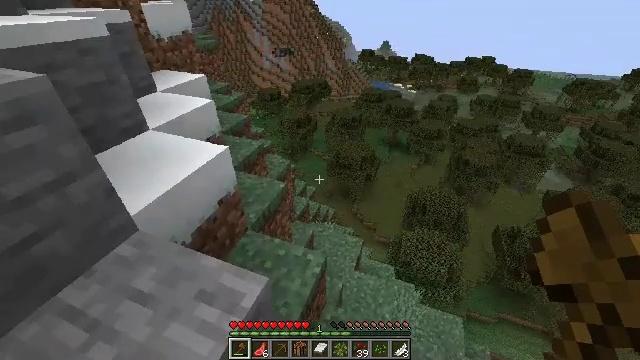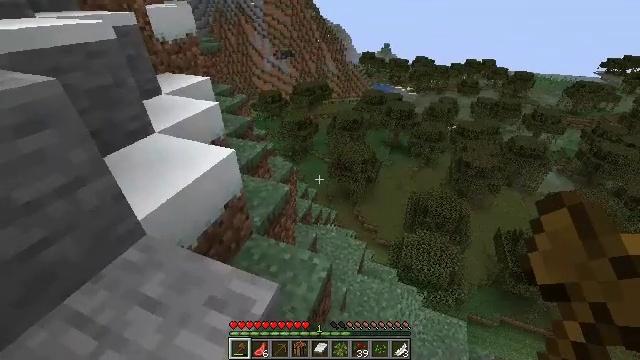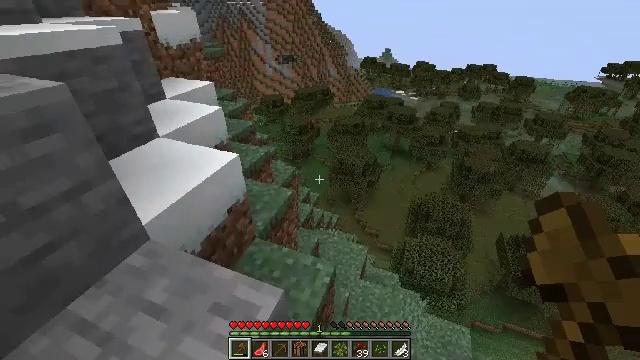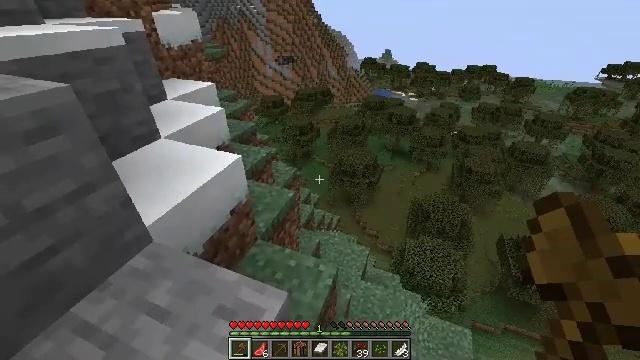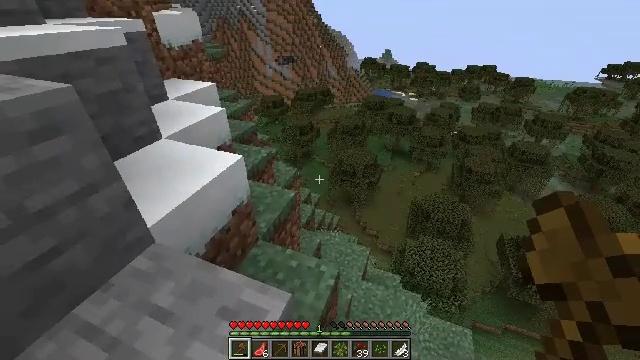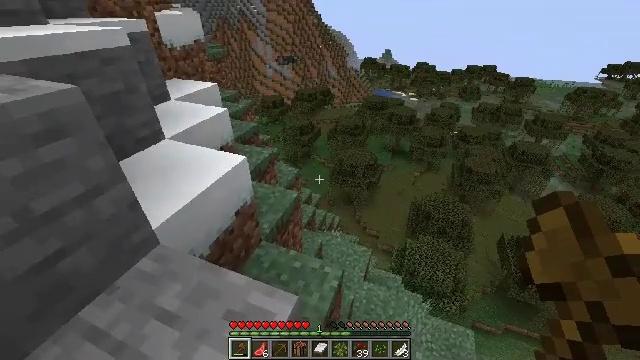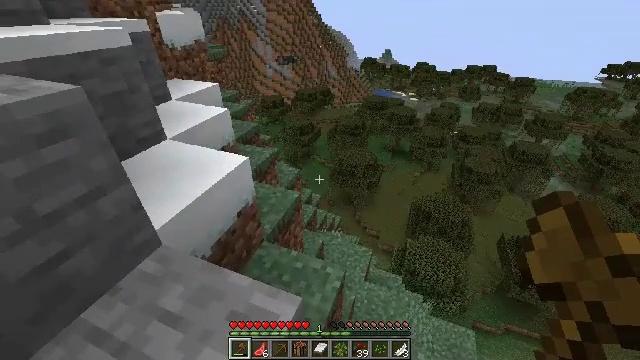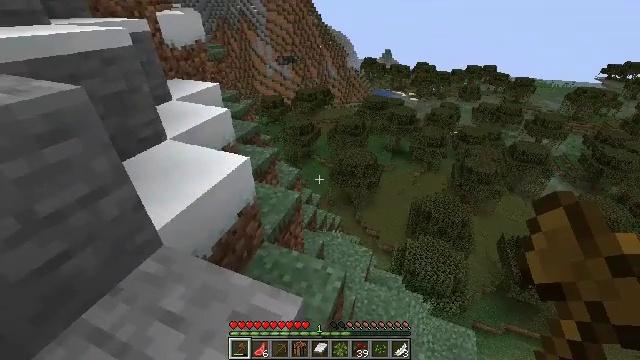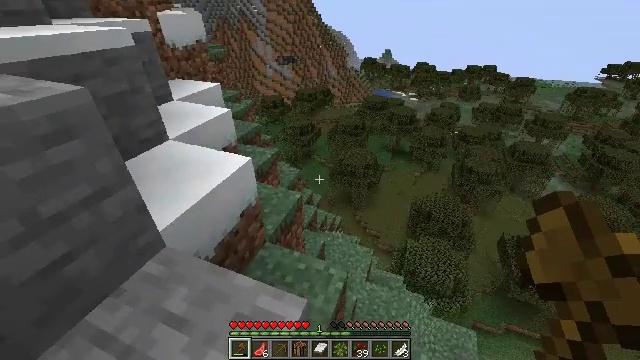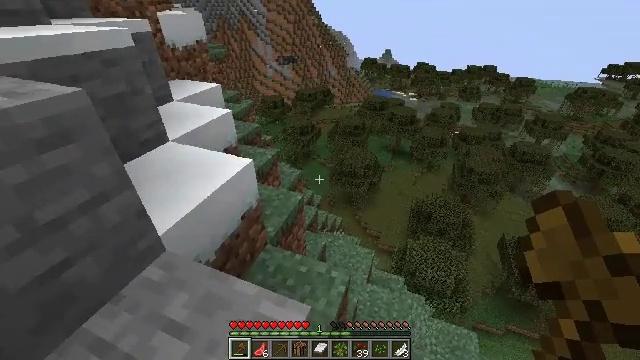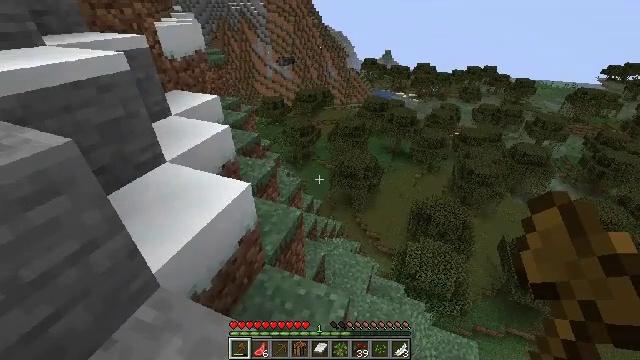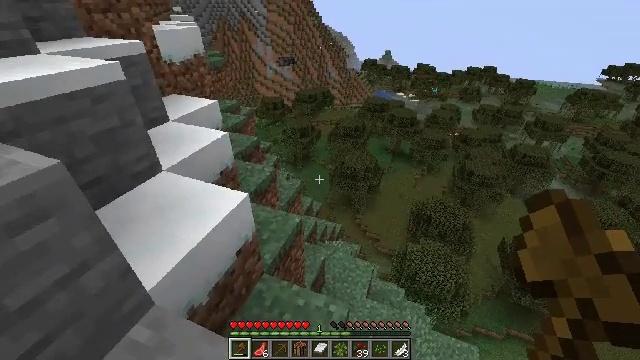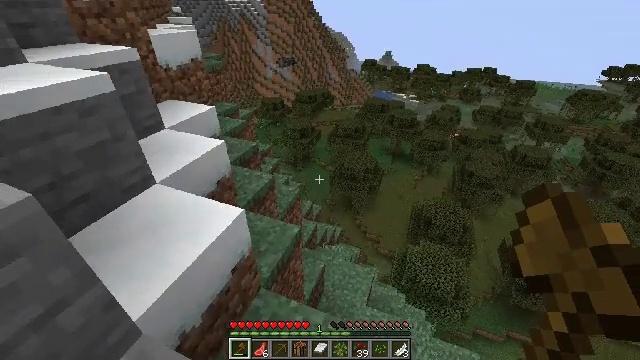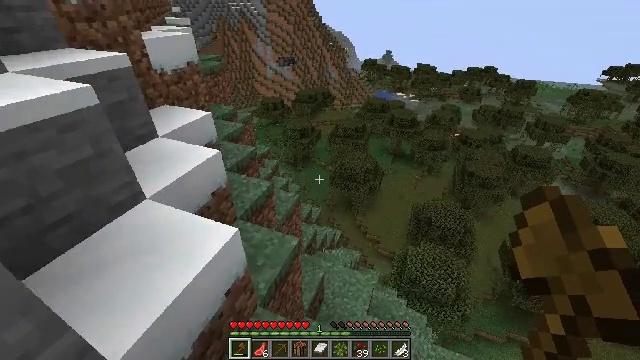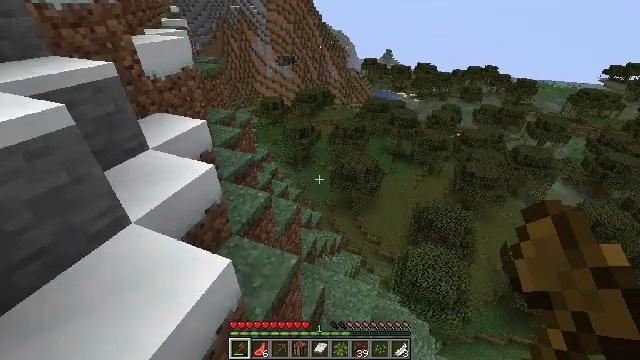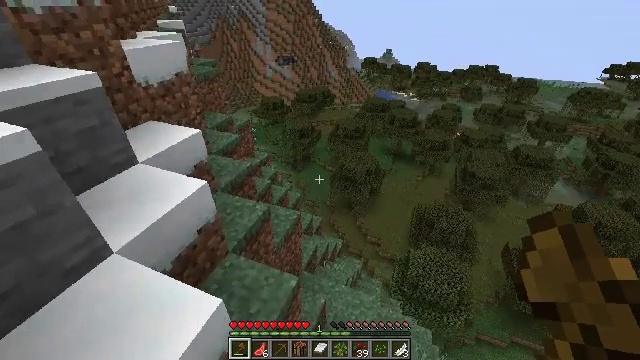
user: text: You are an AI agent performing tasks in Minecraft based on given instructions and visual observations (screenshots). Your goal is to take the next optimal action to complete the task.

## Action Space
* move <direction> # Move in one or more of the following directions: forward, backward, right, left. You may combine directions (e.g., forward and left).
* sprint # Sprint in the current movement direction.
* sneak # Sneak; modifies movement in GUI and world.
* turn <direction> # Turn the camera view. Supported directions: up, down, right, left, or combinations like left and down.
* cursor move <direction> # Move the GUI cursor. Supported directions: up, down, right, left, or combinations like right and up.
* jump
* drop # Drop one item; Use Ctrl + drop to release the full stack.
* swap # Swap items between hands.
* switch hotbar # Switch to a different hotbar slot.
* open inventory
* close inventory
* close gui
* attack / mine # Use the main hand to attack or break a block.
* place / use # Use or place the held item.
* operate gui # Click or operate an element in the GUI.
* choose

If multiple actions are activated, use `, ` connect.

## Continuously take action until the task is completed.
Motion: motion action
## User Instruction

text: Gather red sand by digging.
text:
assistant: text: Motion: move forward, sneak
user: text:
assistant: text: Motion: move forward, sneak
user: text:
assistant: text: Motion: move forward, sneak
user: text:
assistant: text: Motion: move forward, sneak
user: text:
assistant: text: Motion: move forward, sneak
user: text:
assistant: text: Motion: move forward, sneak
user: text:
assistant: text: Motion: move forward, sneak
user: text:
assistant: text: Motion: move forward, sneak
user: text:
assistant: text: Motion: move forward
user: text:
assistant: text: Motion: move forward
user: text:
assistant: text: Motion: move forward
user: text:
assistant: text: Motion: move forward
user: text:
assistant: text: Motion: move forward
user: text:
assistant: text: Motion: move forward
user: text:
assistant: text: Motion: move forward
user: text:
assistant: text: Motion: move forward
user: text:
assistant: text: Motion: move forward
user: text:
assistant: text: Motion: move forward
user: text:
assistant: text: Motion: move forward
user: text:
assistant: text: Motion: move forward
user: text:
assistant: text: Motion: no_op
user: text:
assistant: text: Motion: no_op
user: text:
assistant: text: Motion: no_op
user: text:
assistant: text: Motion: no_op
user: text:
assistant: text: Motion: no_op
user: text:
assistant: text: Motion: no_op
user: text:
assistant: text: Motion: move forward, turn down
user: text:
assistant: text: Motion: move forward, turn down
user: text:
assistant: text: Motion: move forward, turn down
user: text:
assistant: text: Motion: move forward, turn down